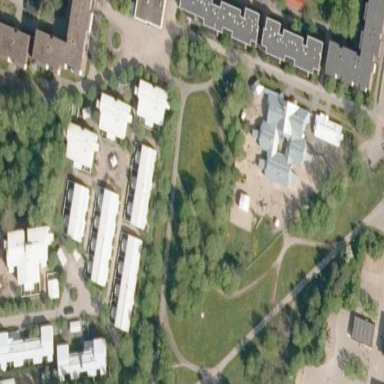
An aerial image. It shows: Kindergarten.